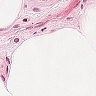
Metastatic tissue present: no